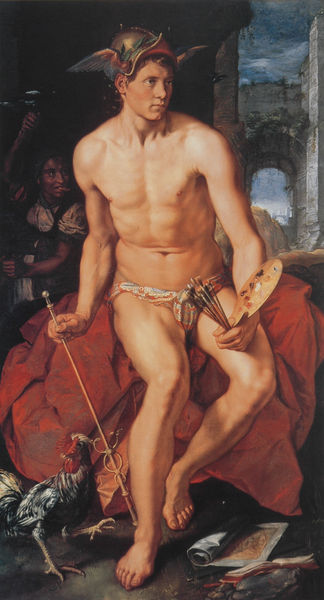
Titel: Merkur
Künstler: Hendrick Goltzius
Standort: Haarlem
Institution: Frans Halsmuseum
Schlagwörter: akt, blau, blätter, dunkel, felsen, flügel, gemälde, gott, himmel, körper, lendenschurz, mann, nackt, schatten, schurz, vogel, weiß, wolken, gelb, grün, landschaft, menschen, sitzen, braun, brust, bunt, frau, glas, grau, hell, hintergrund, hut, licht, männer, nacht, profil, schwarz, stützen, blick, gebäude, haus, rot, tier, tuch, haube, malerei, gläser, jung, anatomie, architektur, arme, diener, falten, gefieder, gesicht, halten, stein, hals, hände, portrait, figur, gewand, gold, mantel, sitzend, stoff, kaufmann, kind, klassizismus, blatt, person, pflanzen, frontal, stock, beine, farbig, schrift, bücher, papier, sitz, bogen, stab, berge, farben, farbe, maler, nabel, bauch, faltenwurf, knie, tor, fussboden, schwarze, antike, lende, lendentuch, buch, fuss, torbogen, nakt, künstler, schlange, helm, allegorie, kunst, künste, lorbeer, lorbeerkranz, malen, palette, pinsel, karte, truthahn, iris, papierrolle, götter, zeus, rollen, heben, mohr, hahn, apoll, hermes, huhn, malstock, götterbote, merkur, amor, bote, flügelhelm, geflügelt, faus, schelm, gockel, henne, klaue, pallette, durchfahrt, bruecke, perlhuhn, prosten, hunh, kunste, pinselbund, malter, juengling, gööter